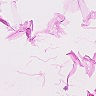
Metastatic tissue present: no